Field crop: maize
Growth stage: 2
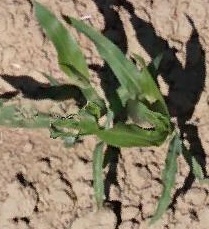
Species: maize